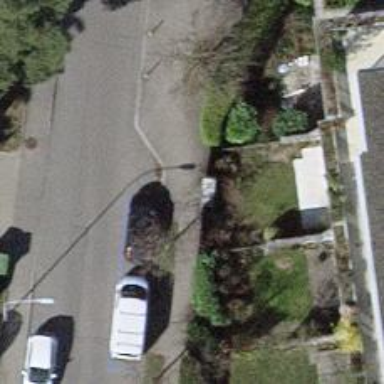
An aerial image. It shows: Power street cabinet.